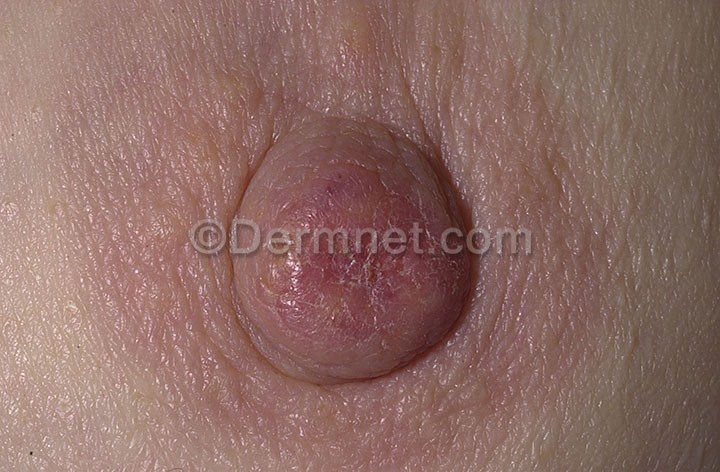
Disease: Actinic Keratosis Basal Cell Carcinoma and other Malignant Lesions